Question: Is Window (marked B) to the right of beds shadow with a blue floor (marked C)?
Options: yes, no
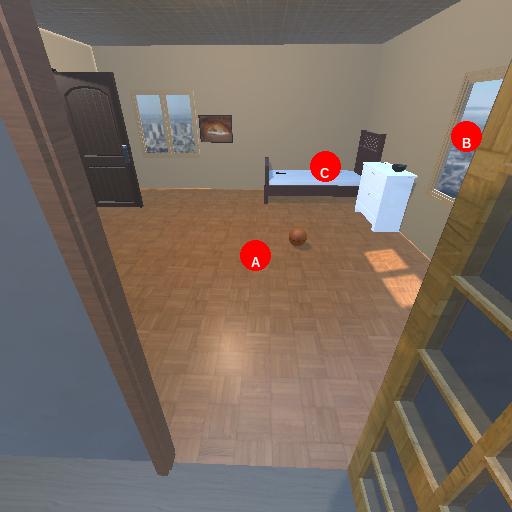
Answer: yes